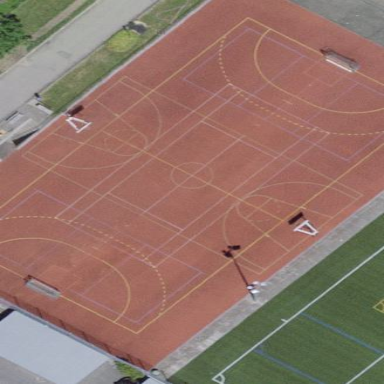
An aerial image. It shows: Multi-sport pitch with tartan surface.